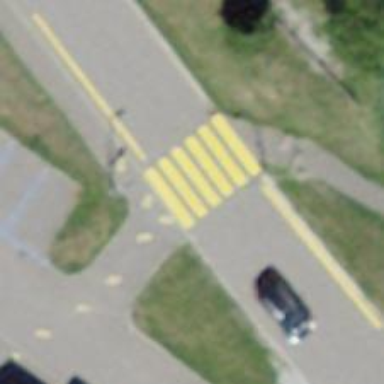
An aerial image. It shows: Uncontrolled crossing on the road.